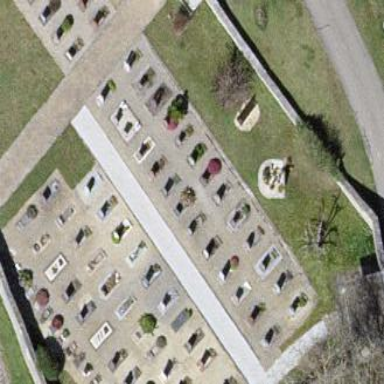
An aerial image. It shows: Cemetery.